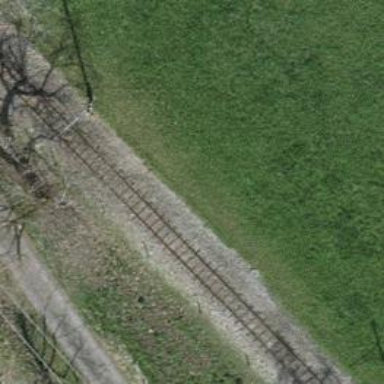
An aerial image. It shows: Preserved narrow-gauge railway with contact lines electrified.